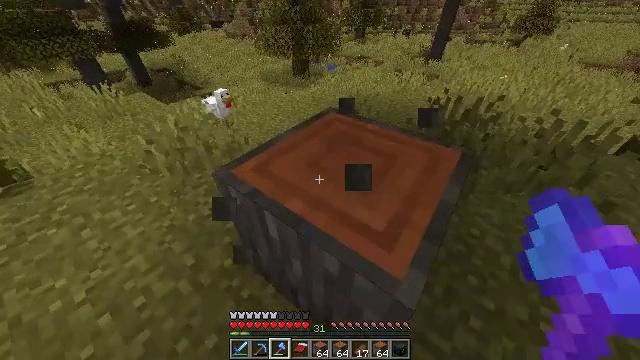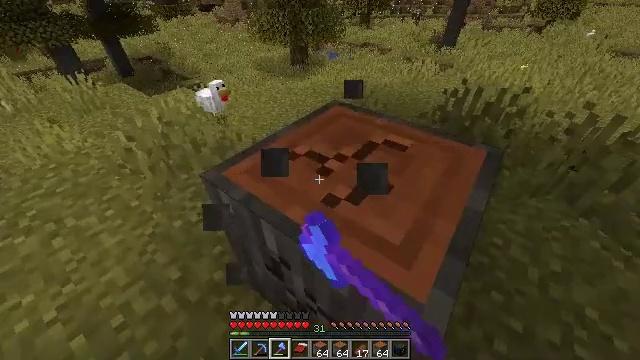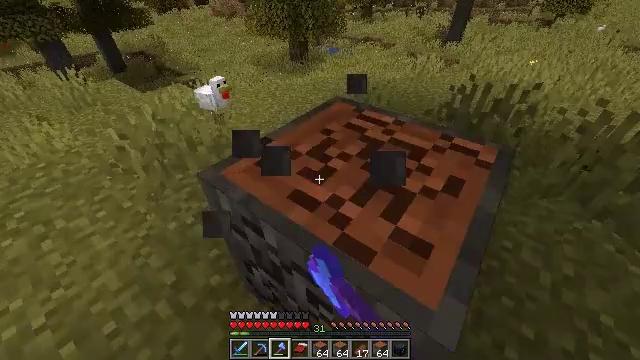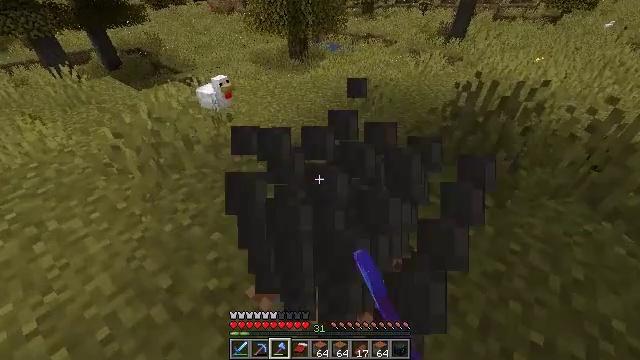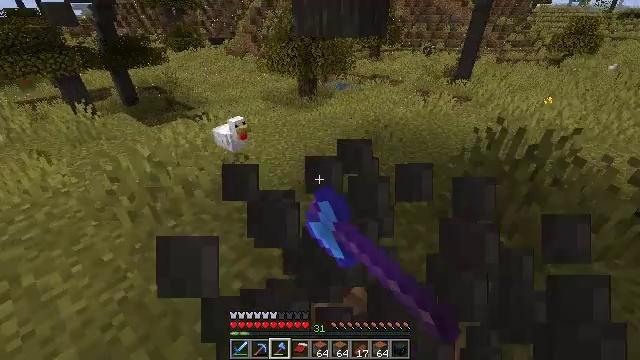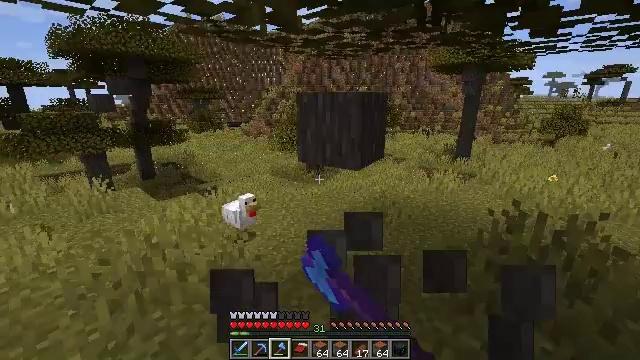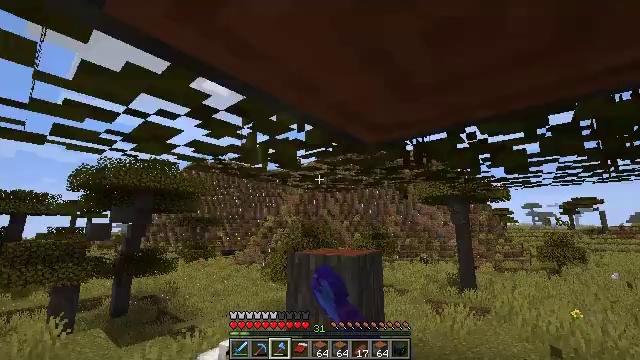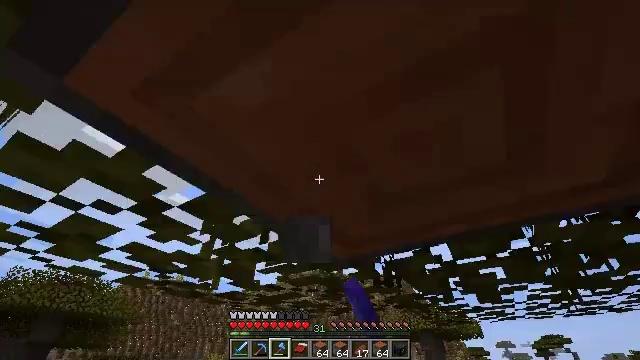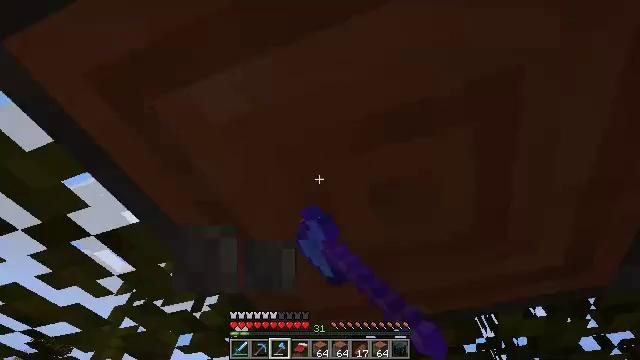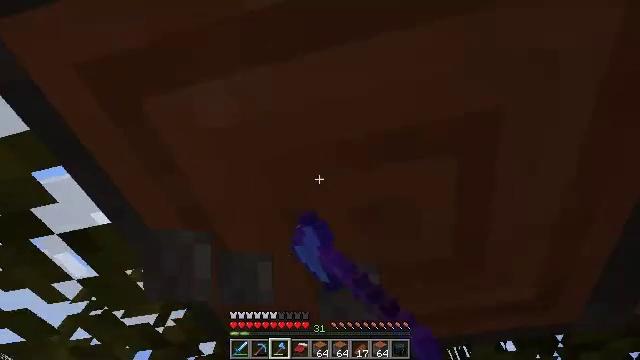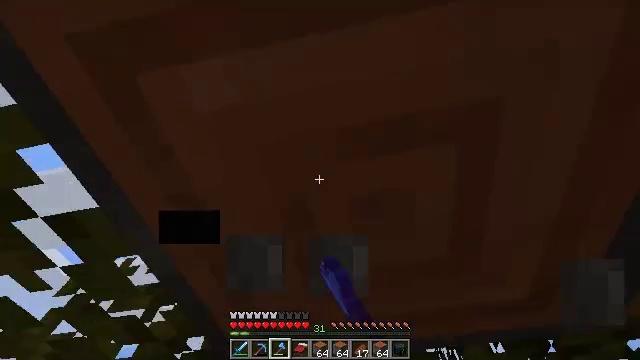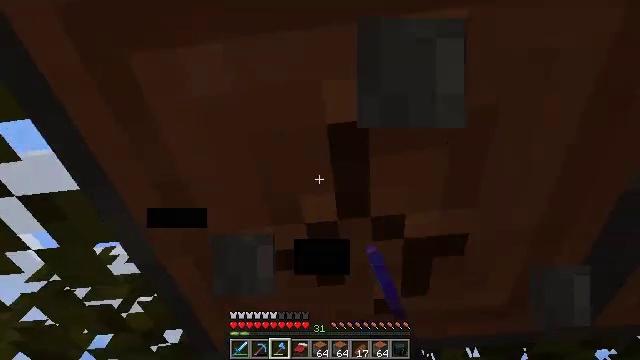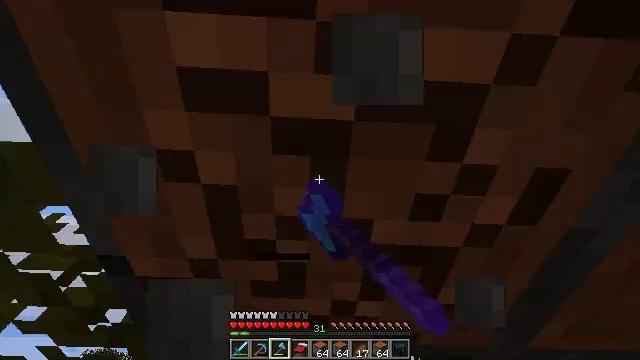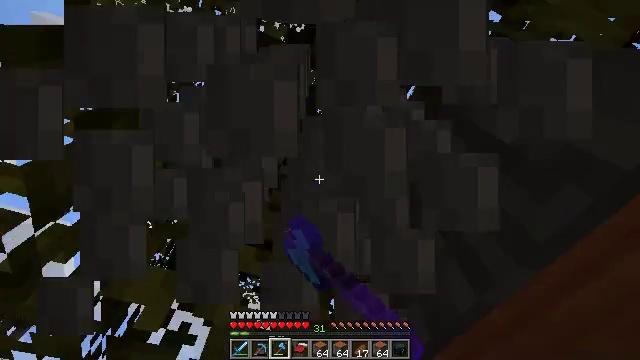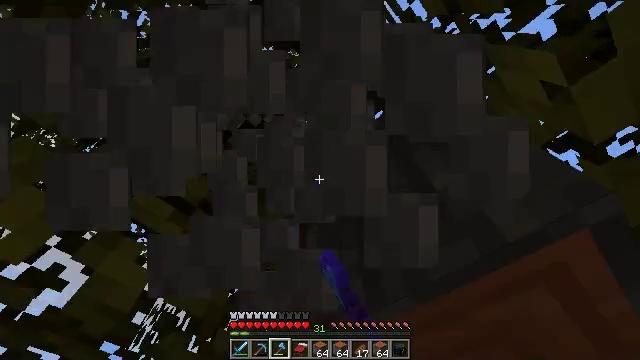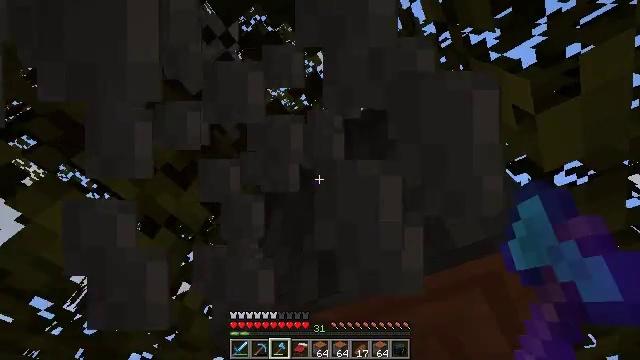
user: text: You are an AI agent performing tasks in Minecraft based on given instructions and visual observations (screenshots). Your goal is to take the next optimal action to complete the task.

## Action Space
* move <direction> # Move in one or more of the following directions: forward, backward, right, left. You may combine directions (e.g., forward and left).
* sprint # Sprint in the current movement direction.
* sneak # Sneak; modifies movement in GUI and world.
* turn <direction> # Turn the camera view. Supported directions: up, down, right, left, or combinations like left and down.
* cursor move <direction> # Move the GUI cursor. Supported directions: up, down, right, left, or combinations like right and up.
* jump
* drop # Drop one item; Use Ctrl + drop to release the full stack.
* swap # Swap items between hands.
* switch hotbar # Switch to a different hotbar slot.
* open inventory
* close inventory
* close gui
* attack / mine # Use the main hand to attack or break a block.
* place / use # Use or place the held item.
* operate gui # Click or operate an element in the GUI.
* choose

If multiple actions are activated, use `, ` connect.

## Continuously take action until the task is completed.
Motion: motion action
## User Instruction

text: Harvest the acacia log from the forest.
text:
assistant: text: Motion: attack / mine
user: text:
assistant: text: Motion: attack / mine
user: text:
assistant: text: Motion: move forward, attack / mine
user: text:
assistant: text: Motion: move forward, turn left and up, attack / mine
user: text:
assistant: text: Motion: move forward, turn left and up, attack / mine
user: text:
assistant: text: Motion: turn right and up, attack / mine
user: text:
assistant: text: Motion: turn right and up, attack / mine
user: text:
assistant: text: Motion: turn right and up, attack / mine
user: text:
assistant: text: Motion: turn right and up, attack / mine
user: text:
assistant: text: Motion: turn right, attack / mine
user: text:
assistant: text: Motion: turn right, attack / mine
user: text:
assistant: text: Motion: turn right, attack / mine
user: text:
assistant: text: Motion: turn right, attack / mine
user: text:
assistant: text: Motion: turn right and down, attack / mine
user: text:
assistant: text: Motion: turn right and down, attack / mine
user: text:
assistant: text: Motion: turn right and down, attack / mine
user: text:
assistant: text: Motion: turn right, attack / mine
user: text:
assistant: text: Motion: turn right, attack / mine
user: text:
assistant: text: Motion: attack / mine
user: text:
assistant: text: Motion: turn right and down, attack / mine
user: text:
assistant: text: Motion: attack / mine
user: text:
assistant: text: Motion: attack / mine
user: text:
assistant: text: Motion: attack / mine
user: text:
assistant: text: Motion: turn left and down, attack / mine
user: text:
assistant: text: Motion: turn left, attack / mine
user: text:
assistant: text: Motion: turn left, attack / mine
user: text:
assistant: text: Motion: no_op